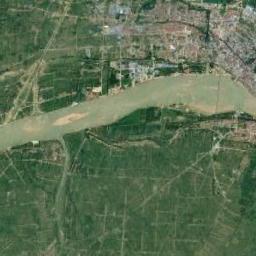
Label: river